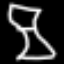
Label: hourglass